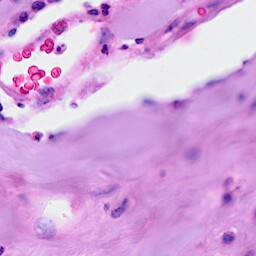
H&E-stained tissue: Breast